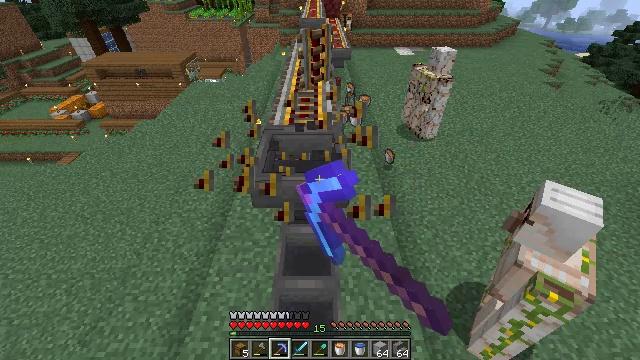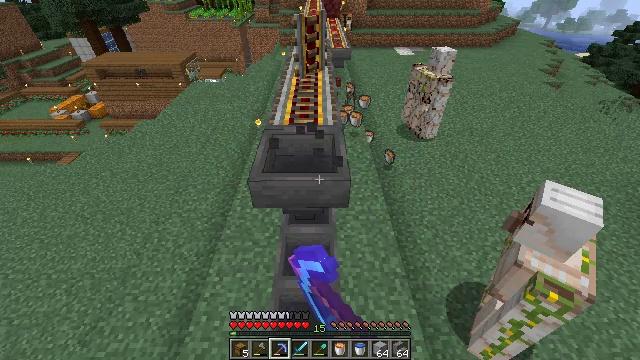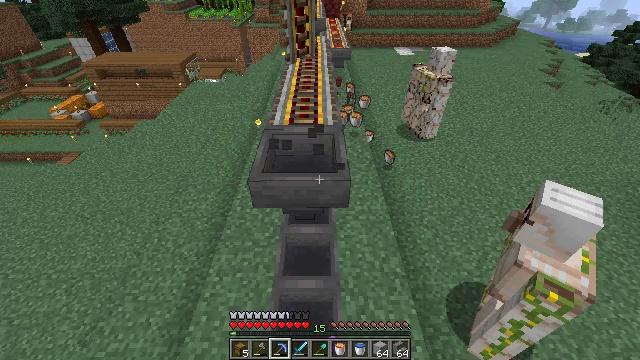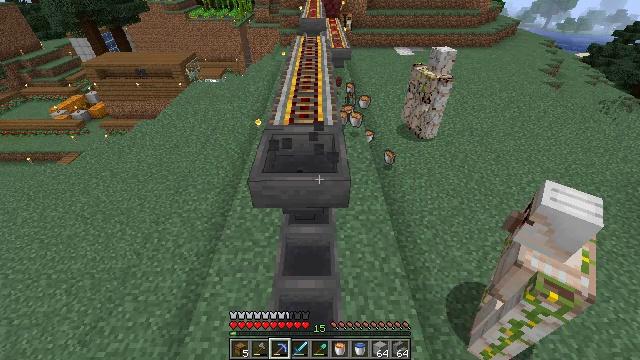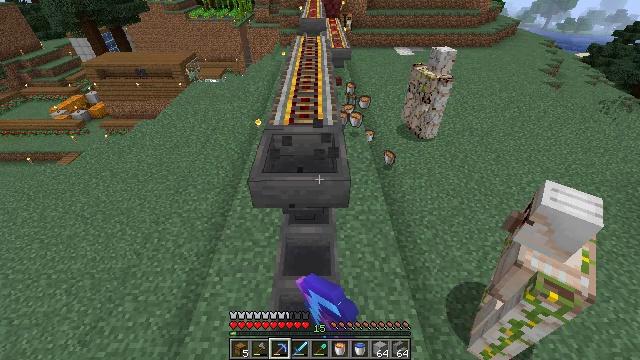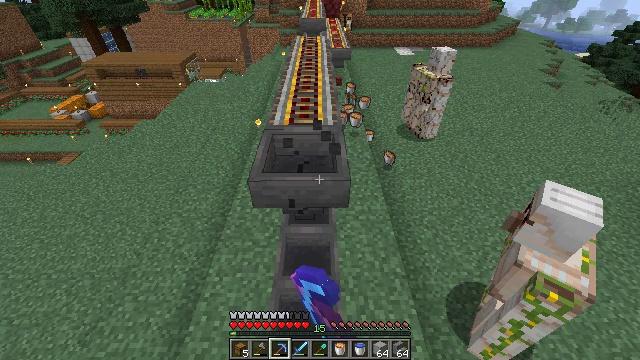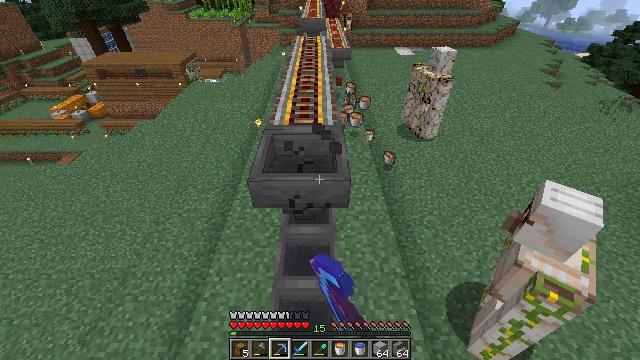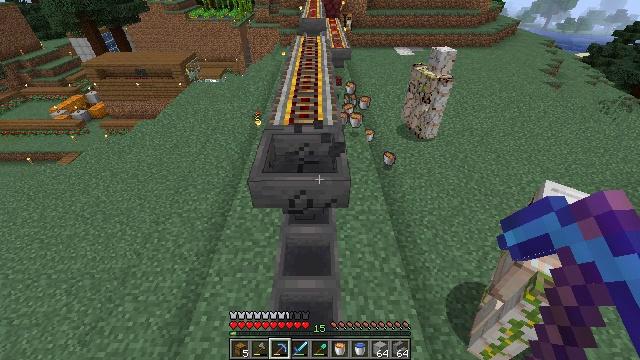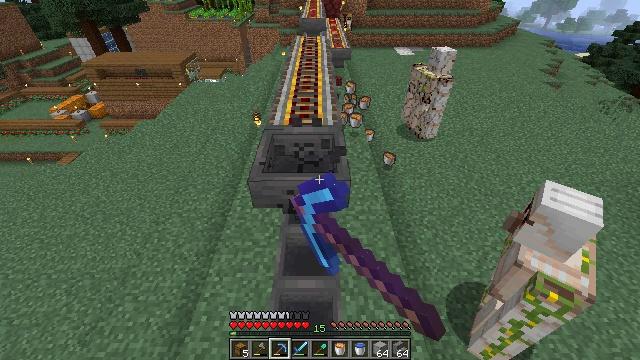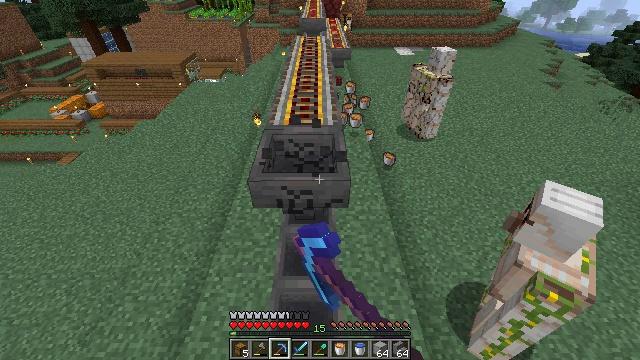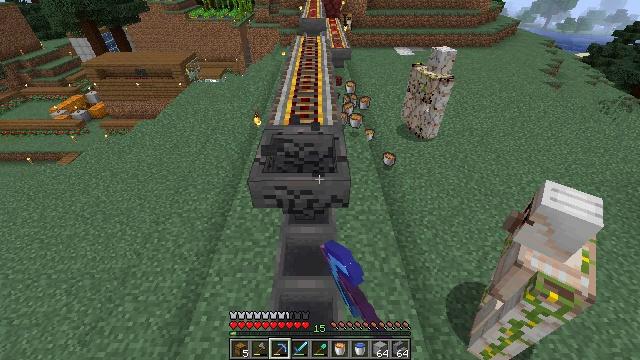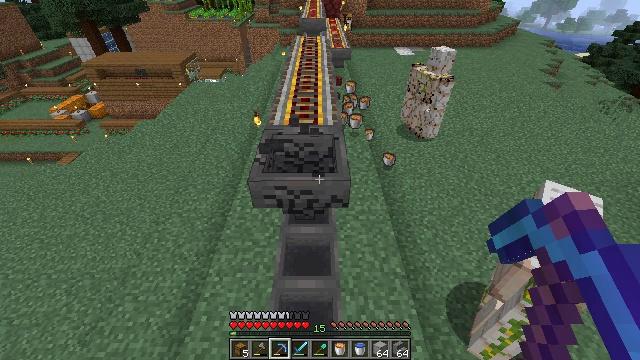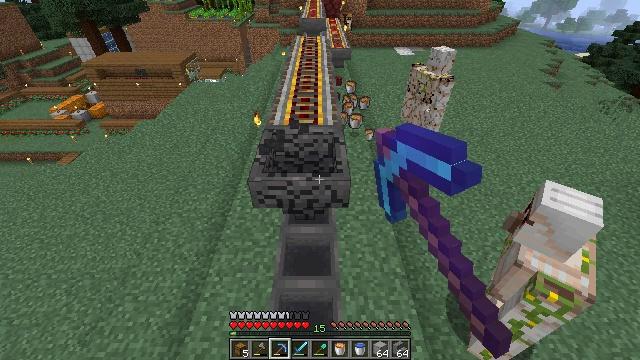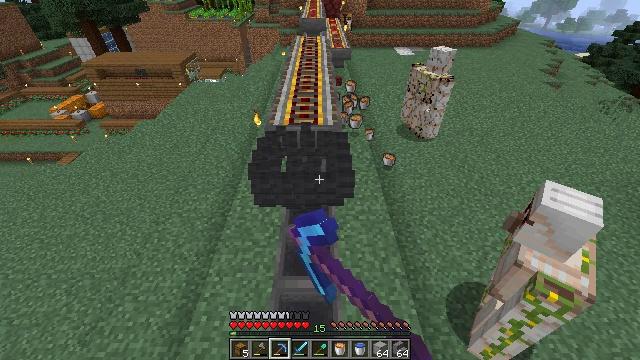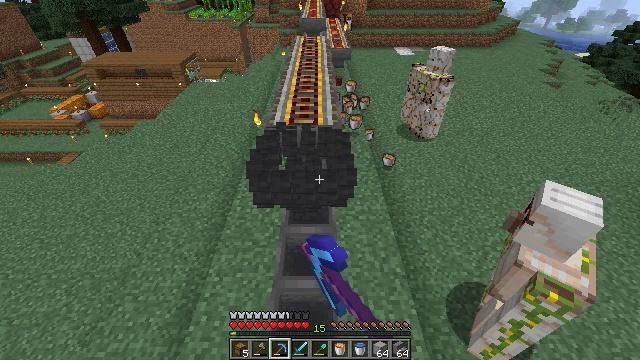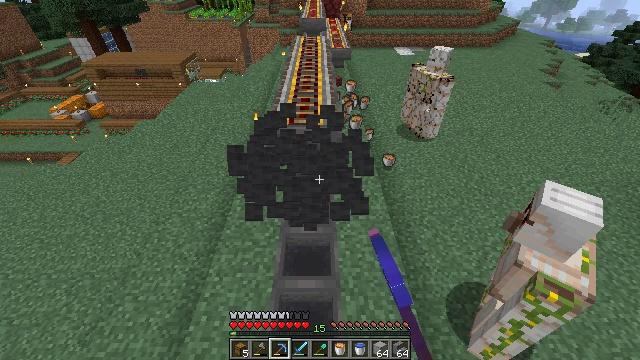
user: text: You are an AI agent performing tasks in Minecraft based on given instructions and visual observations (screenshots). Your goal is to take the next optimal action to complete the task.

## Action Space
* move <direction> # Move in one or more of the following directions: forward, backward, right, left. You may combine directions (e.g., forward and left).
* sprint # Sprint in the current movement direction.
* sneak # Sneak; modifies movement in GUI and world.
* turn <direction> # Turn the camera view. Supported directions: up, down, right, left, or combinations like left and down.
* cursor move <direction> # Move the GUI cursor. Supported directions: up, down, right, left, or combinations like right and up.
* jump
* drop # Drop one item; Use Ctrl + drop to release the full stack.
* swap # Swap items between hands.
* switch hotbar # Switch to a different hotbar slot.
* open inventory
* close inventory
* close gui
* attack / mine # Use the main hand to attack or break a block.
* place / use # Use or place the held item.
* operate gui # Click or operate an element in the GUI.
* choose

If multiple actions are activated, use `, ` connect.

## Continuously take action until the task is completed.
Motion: motion action
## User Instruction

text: Get the hopper into inventory.
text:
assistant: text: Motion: attack / mine
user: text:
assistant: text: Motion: attack / mine
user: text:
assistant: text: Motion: attack / mine
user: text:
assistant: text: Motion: attack / mine
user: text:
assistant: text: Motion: attack / mine
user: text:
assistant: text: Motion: attack / mine
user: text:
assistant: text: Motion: attack / mine
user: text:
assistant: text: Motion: attack / mine
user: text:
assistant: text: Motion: attack / mine
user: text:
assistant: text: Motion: attack / mine
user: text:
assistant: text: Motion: attack / mine
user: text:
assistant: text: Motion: attack / mine
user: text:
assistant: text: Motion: attack / mine
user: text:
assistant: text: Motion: attack / mine
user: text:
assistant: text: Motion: attack / mine
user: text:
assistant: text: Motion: attack / mine
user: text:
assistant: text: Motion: attack / mine
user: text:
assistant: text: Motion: turn up, attack / mine
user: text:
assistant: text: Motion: turn up, attack / mine
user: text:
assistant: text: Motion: turn up, attack / mine
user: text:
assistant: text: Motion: attack / mine
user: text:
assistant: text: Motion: turn up, attack / mine
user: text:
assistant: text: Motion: attack / mine
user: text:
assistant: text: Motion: attack / mine
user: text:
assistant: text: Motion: attack / mine
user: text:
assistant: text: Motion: attack / mine
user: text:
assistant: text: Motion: attack / mine
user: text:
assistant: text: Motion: attack / mine
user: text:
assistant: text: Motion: attack / mine
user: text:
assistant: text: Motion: attack / mine